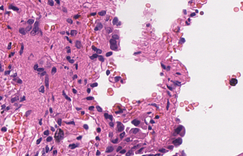
Tumor epithelial tissue: yes
Tumor-associated stroma tissue: yes
Normal tissue: no